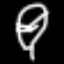
Label: leaf